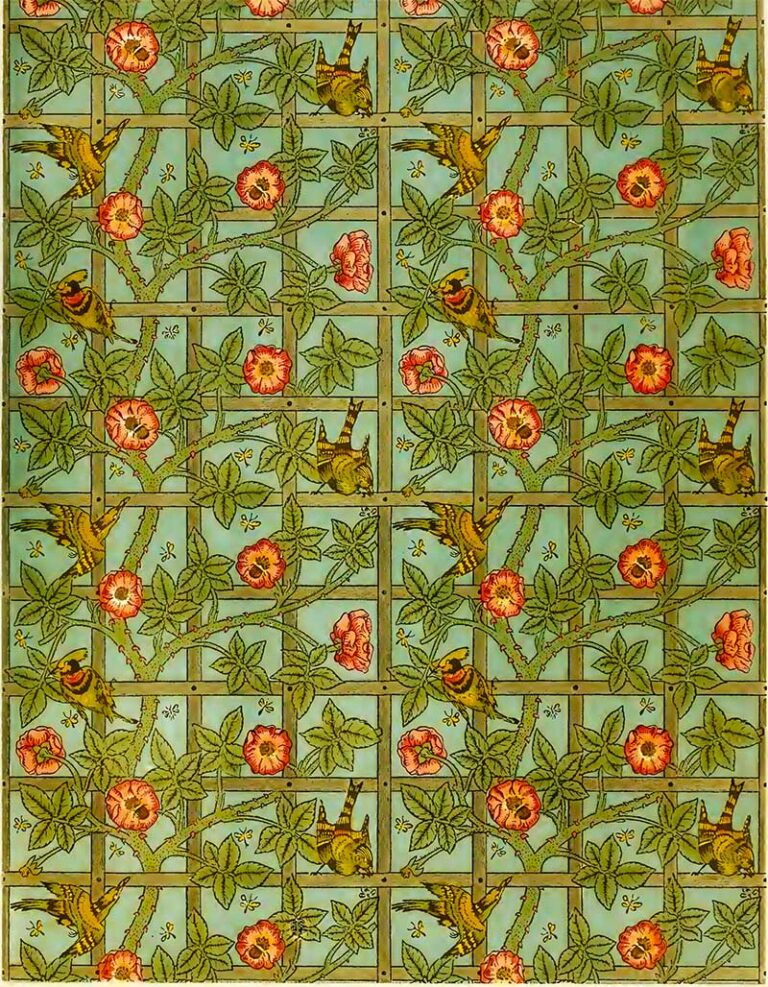
Design: Trellis-Green
Year: 1862